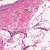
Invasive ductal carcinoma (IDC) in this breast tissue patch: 0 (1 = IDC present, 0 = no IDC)